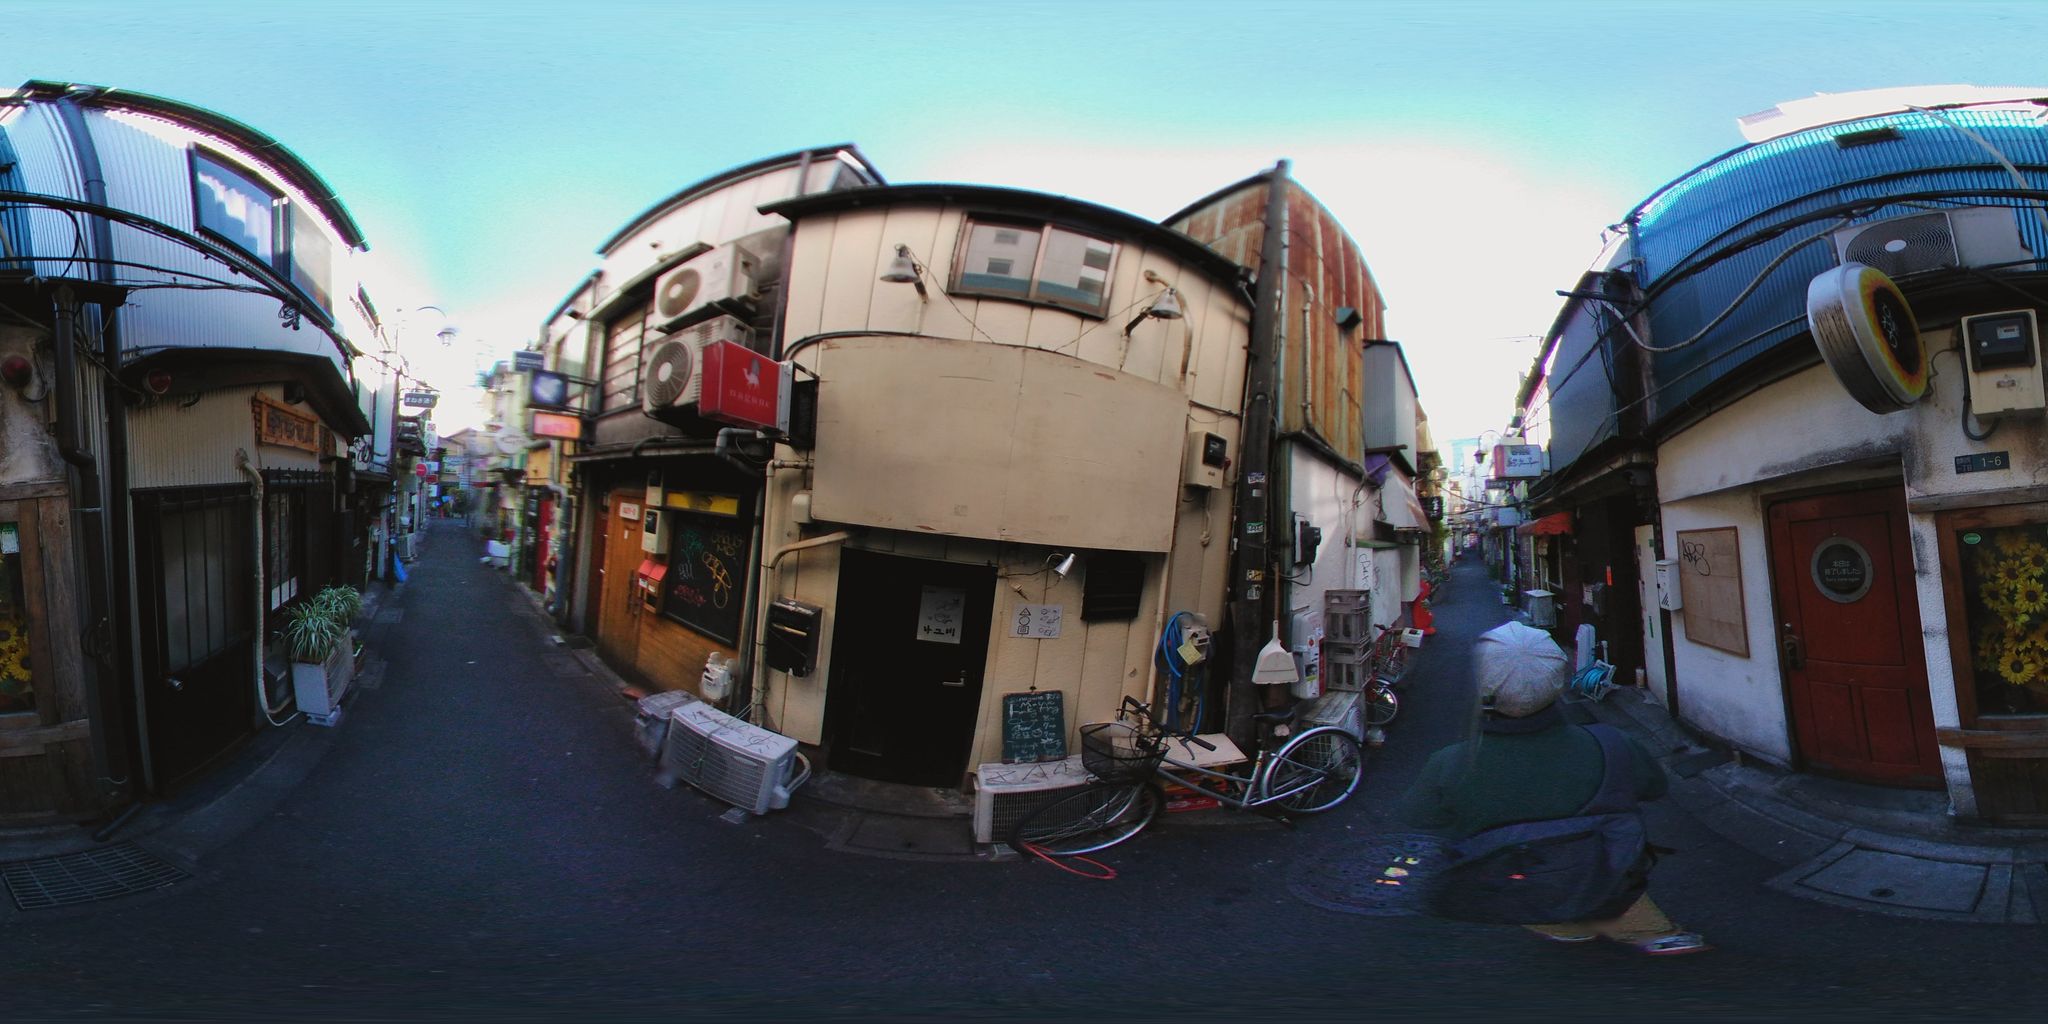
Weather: clear
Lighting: day
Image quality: good
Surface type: walking surface
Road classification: footway, residential
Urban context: urban centre
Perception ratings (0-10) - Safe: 3.59, Lively: 5.54, Beautiful: 1.75, Boring: 1, Depressing: 2.11, Wealthy: 4.99